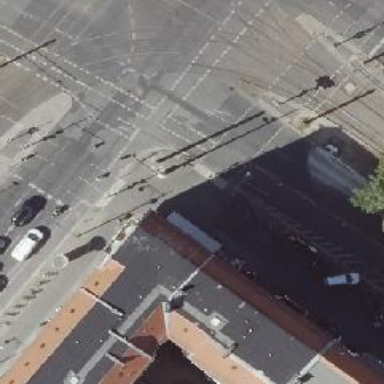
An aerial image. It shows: Crossing with traffic signals.